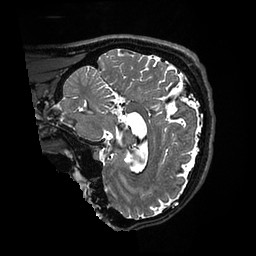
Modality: T2w
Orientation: sagittal
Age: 40
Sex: male
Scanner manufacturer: ge
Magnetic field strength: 3 T
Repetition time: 3.202 s
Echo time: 0.05862 s